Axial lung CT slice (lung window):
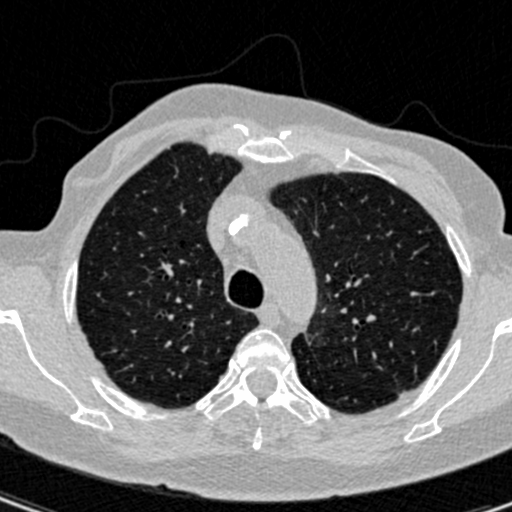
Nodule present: no